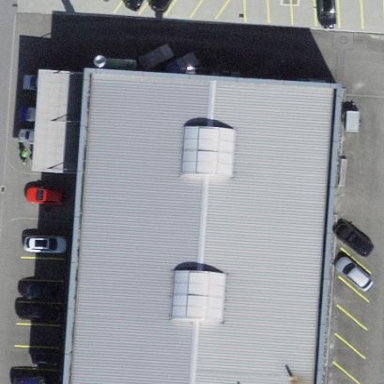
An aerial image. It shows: Office building with flat roof.